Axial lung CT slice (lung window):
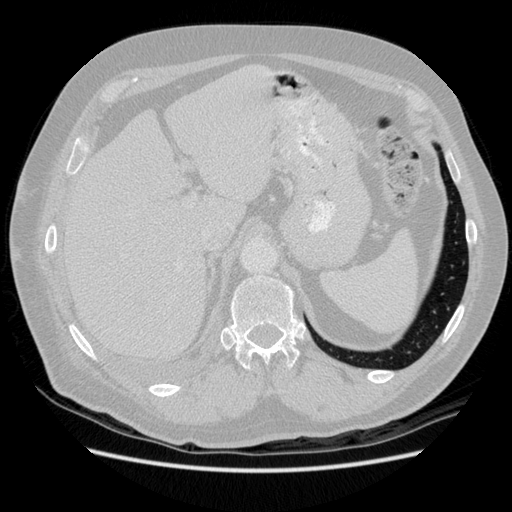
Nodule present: no